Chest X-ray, PA view. Patient: 50 years old, sex F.
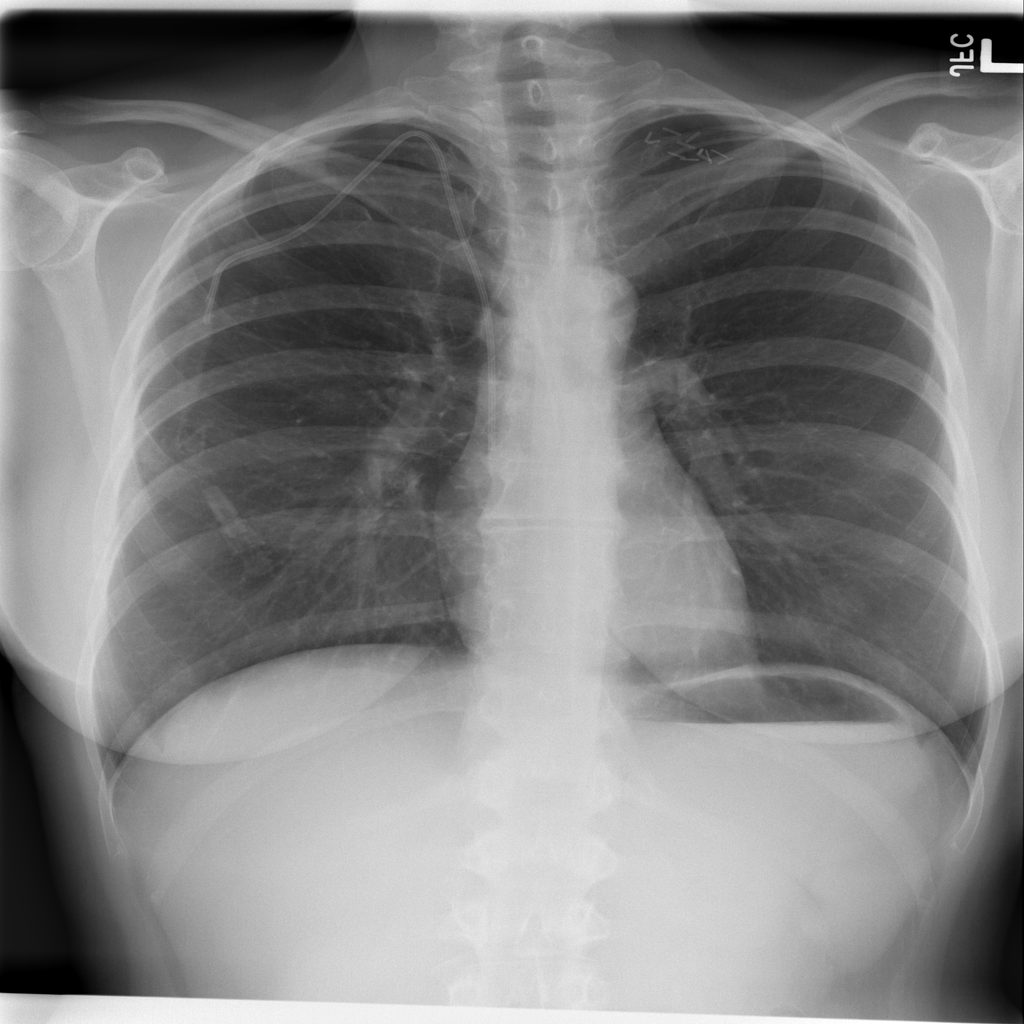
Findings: No Finding